Question:
Hi all, I was in a development of my college mini project. It was a Library Management system , which i should do in Java swing using Net-beans IDE. First I was doing manual coding. It takes time.
In manual coding I create single JFrame with Menu bar and and items, on all action performed I wrote codes for all Jpanels. It made the file and code huge. and confusing too.
Now I need your help.
I have created a Main JFrame with Menu
A JPanel - ADD Book
another Jpanel - On add book success (demo! , for Actions happening in ADD Book )
I had made action listener
'''
addBook addbk = new addBook();
this.getContentPane().add(addbk);
'''
wrote this code.
I doesn't make sense.
Friends, As a new to java, What i need to study is
1.) How cal and Show an external Jpanel an action performed
2.) How to show another JPanel to same root JFrame if any event has occurred in external JPanel.
In sort, something like Iframe in HTML
Thank you all.
<URL>
<URL>
<URL>
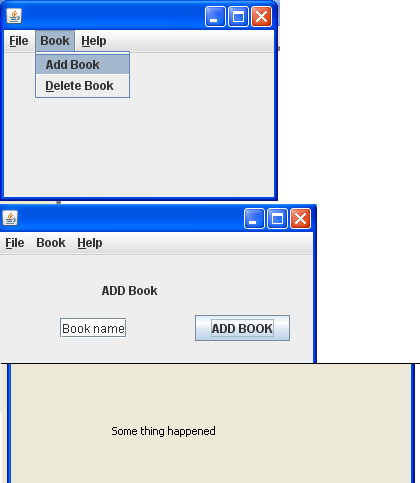
Answer: <URL> and stick to them, as you are a beginner, so to be on the right track from the start is always GOOD.
Here is one example, that you can look at :
'''
import java.awt.*;
import java.awt.event.*;
import javax.swing.*;
public class CardLayoutExample
{
private JPanel contentPane;
private MyPanel panel1;
private MyPanel panel2;
private MyPanel panel3;
private JComboBox choiceBox;
private String[] choices = {
"Panel 1",
"Panel 2",
"Panel 3"
};
private void displayGUI()
{
JFrame frame = new JFrame("Card Layout Example");
frame.setDefaultCloseOperation(JFrame.EXIT_ON_CLOSE);
JPanel contentPane = new JPanel();
contentPane.setBorder(
BorderFactory.createEmptyBorder(5, 5, 5, 5));
contentPane.setLayout(new CardLayout());
choiceBox = new JComboBox(choices);
panel1 = new MyPanel(contentPane
, Color.RED.darker().darker(), this);
panel2 = new MyPanel(contentPane
, Color.GREEN.darker().darker(), this);
panel3 = new MyPanel(contentPane
, Color.DARK_GRAY, this);
contentPane.add(panel1, "Panel 1");
contentPane.add(panel2, "Panel 2");
contentPane.add(panel3, "Panel 3");
frame.getContentPane().add(choiceBox, BorderLayout.PAGE_START);
frame.getContentPane().add(contentPane, BorderLayout.CENTER);
frame.pack();
frame.setLocationByPlatform(true);
frame.setVisible(true);
}
public JComboBox getChoiceBox()
{
return choiceBox;
}
public static void main(String... args)
{
SwingUtilities.invokeLater(new Runnable()
{
public void run()
{
new CardLayoutExample().displayGUI();
}
});
}
}
class MyPanel extends JPanel
{
private JButton jcomp1;
private JPanel contentPane;
private Color backgroundColour;
private JComboBox choiceBox;
public MyPanel(JPanel panel, Color c, CardLayoutExample cle)
{
contentPane = panel;
backgroundColour = c;
choiceBox = cle.getChoiceBox();
setOpaque(true);
setBackground(backgroundColour);
//construct components
jcomp1 = new JButton ("Show New Panel");
jcomp1.addActionListener( new ActionListener()
{
public void actionPerformed(ActionEvent e)
{
String changeToPanel = (String) choiceBox.getSelectedItem();
CardLayout cardLayout = (CardLayout) contentPane.getLayout();
cardLayout.show(contentPane, changeToPanel);
}
});
add(jcomp1);
}
@Override
public Dimension getPreferredSize()
{
return (new Dimension(500, 500));
}
}
'''
Else you can have a look at this <URL> also.